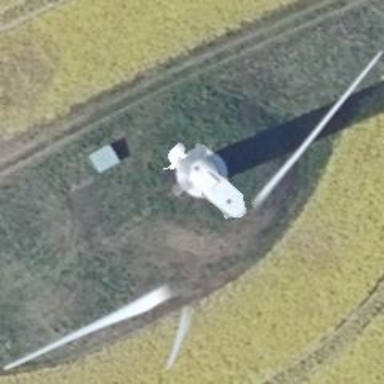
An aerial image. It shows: Wind generator using horizontal axis wind turbines.